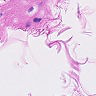
Metastatic tissue present: no